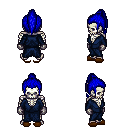
a pixel art fantasy rpg character, male body template, skeleton, blue robe, teal pants, blue long topknot hairstyle, metal gloves, brown slippers, four views (front, back, left, right), 2x2 character sprite sheet, small pixel art, hard edges, no anti-aliasing